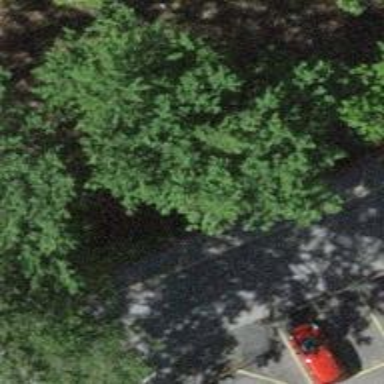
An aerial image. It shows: Path.